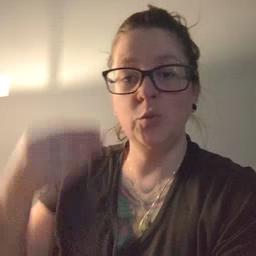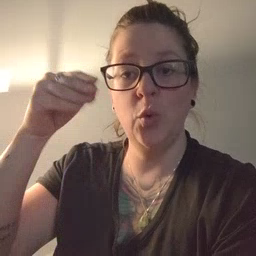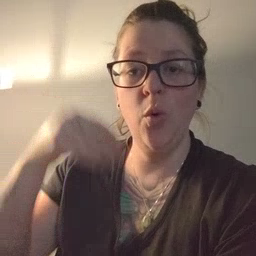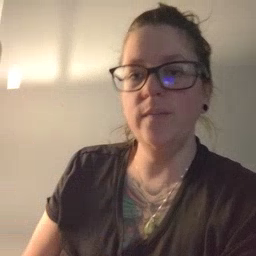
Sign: store